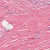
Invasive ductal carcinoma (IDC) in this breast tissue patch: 0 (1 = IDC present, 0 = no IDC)